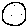
Label: moon